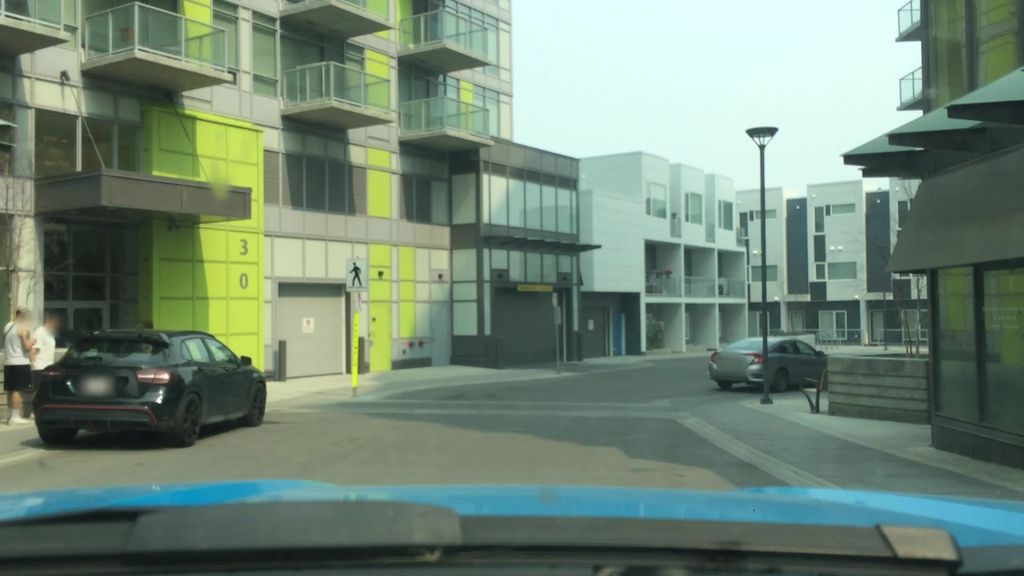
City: calgary